Question: I want to change the vertical alignment line in matlab code editor in order to have a better illustration when I publish my .m file as html one! how can I do that? I searched but came up with this solution that I use multiple line code writing using "..." notation in my code!
I should write this way:
'''
str = "This sentence is " ...
"very large one";
'''
So I don't want to do that. How can I change its default value.
see the picture below!

thanks in advance :)
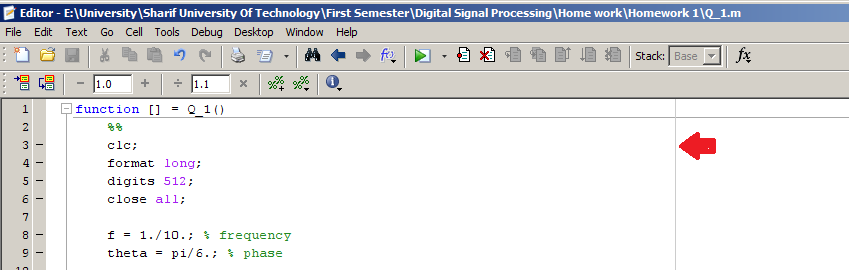
Answer: In the main window under preferences\Editor\Display you'll find , where you can specify the number of columns between every vertical alignment line.
It's limited to 160 columns, unfortunately.
(ver. Matlab 2013a)
under preferences\Editor\Language you can also find a checkbox "Wrap comments automatically" and some other options just concerning comments. Sometimes the wrapping there also gets annoying.
---
Edit: the 160 columns would exactly fill my screen. So maybe you can choose a bigger value, if you have a bigger resolution/screen.